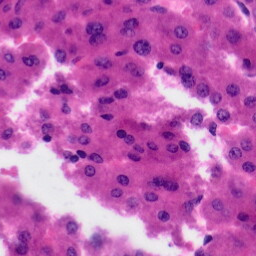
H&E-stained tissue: Liver